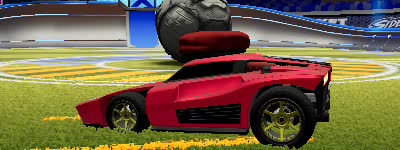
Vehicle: breakout